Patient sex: F
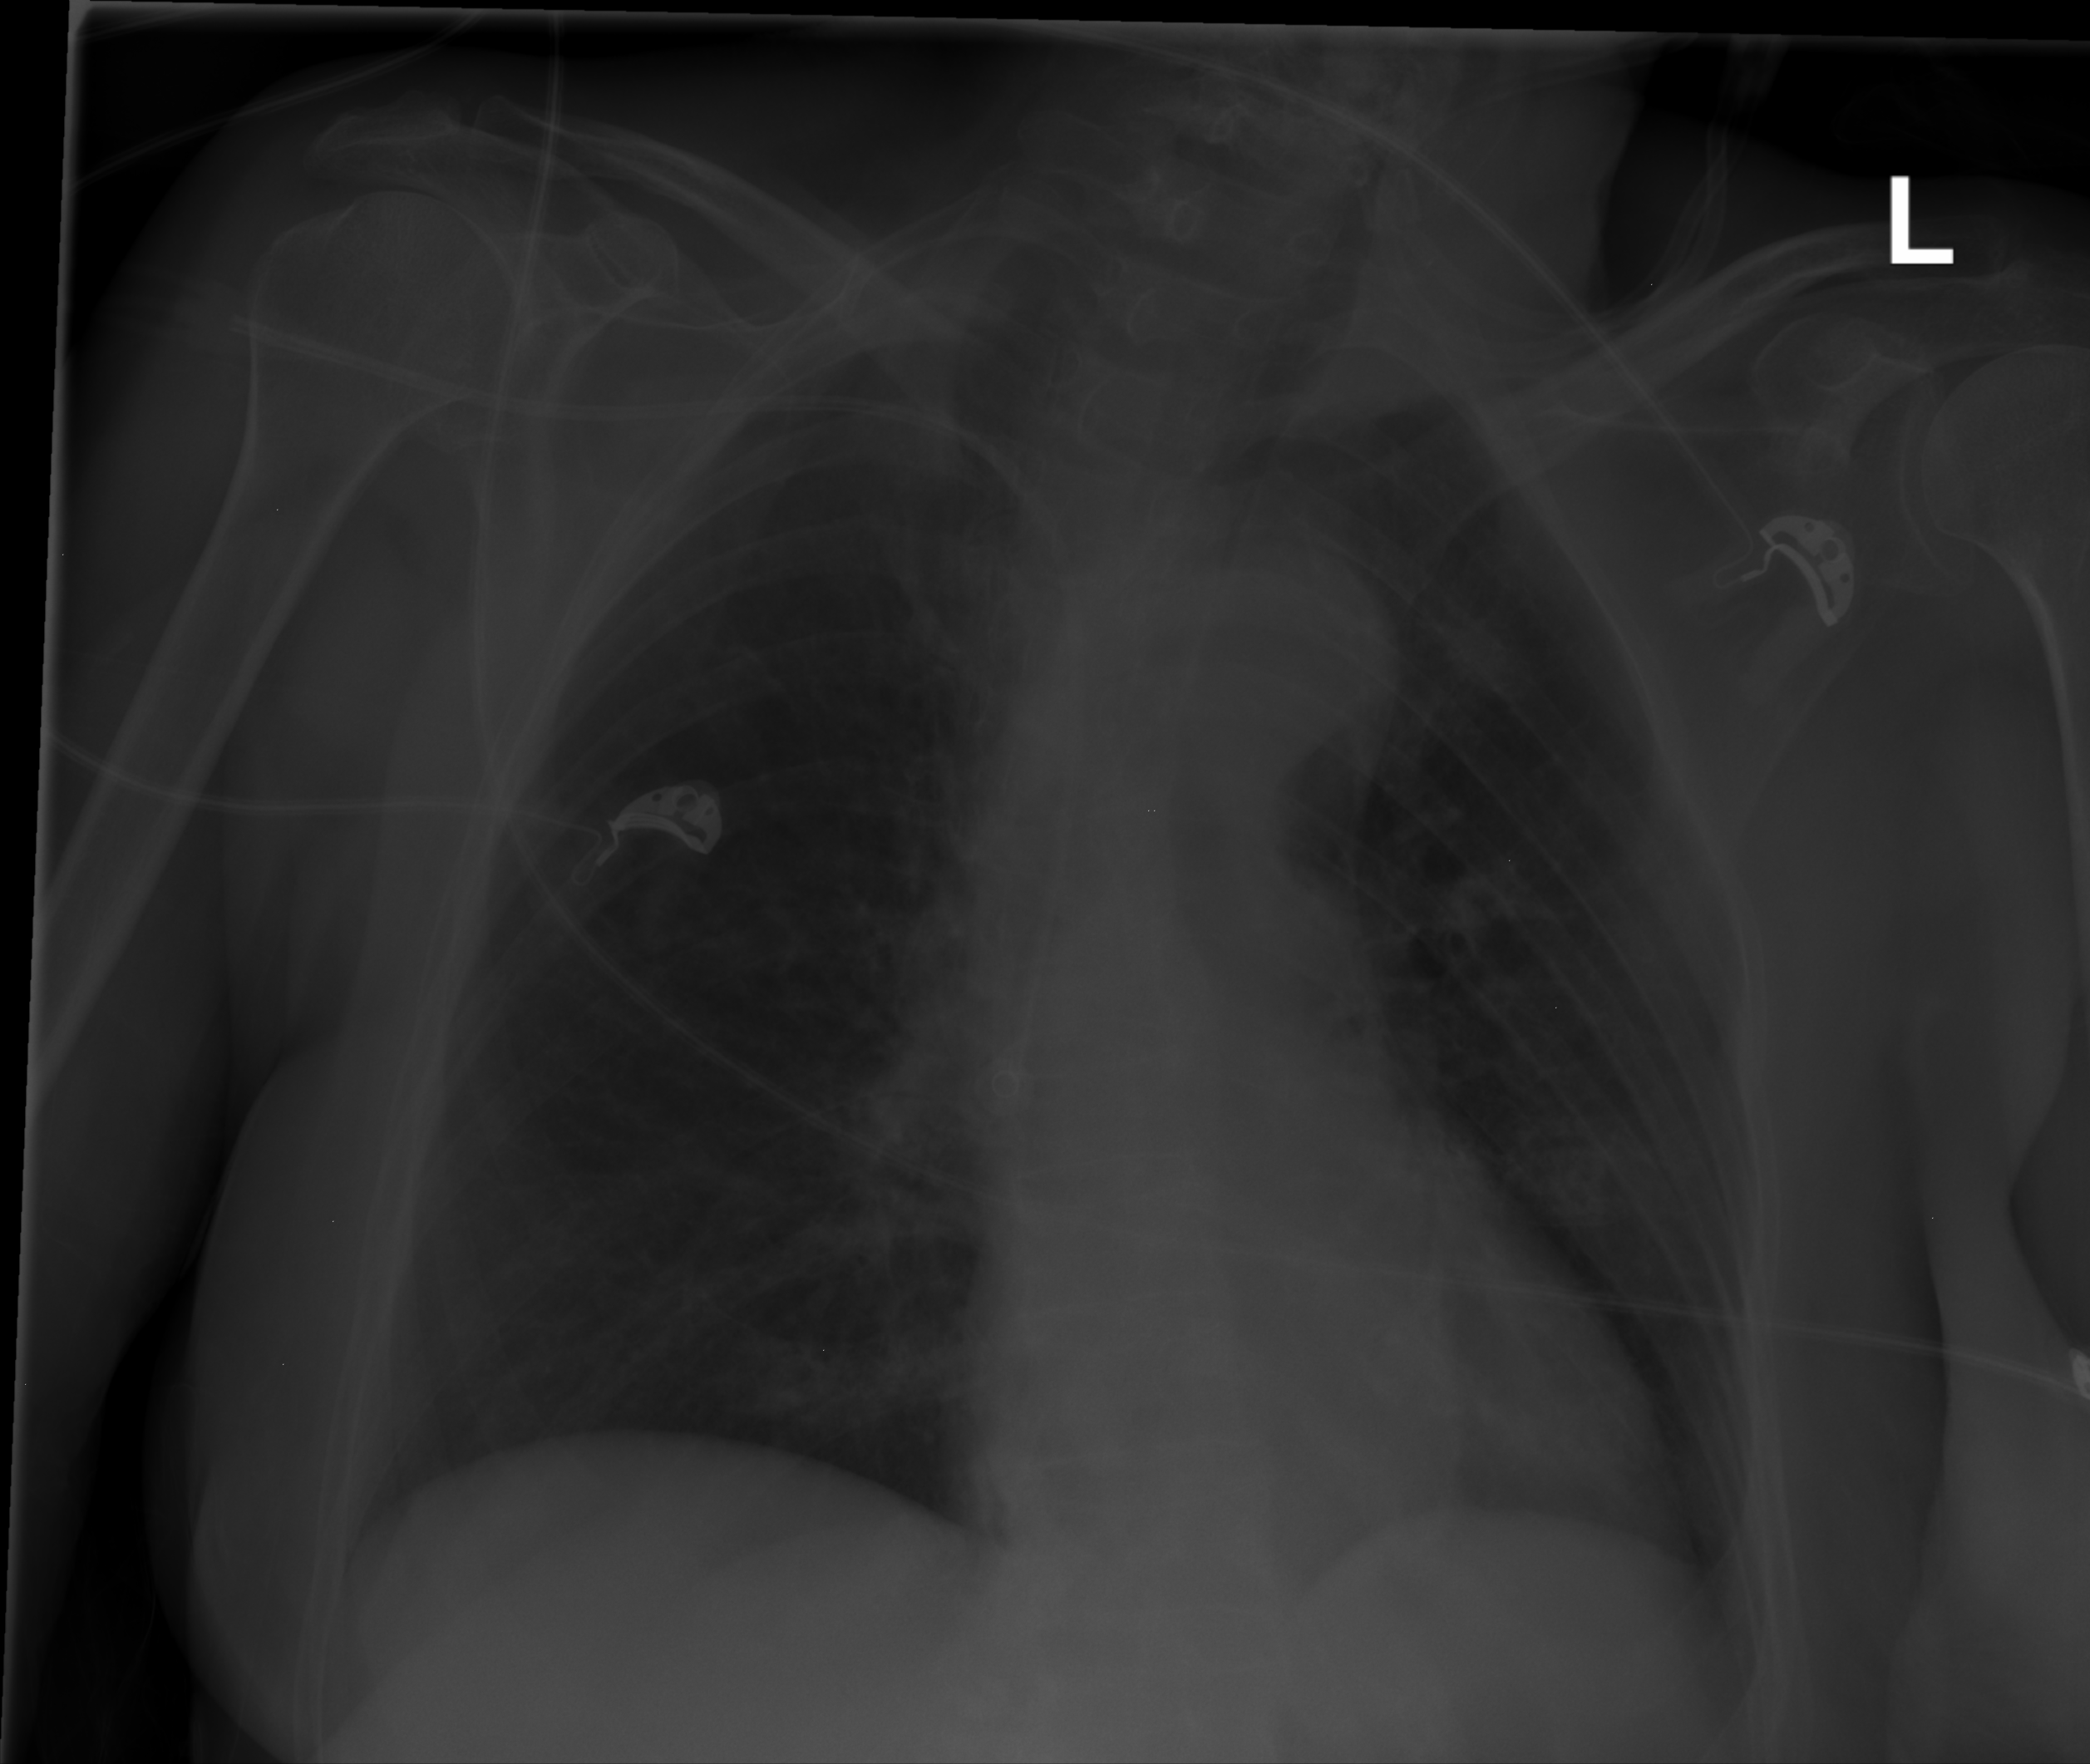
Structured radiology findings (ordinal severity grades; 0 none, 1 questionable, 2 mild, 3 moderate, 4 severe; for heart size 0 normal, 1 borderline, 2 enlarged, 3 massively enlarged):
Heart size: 0
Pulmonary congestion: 2
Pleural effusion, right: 0
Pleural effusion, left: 0
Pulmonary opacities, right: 0
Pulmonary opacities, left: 0
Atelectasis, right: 0
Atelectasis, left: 0